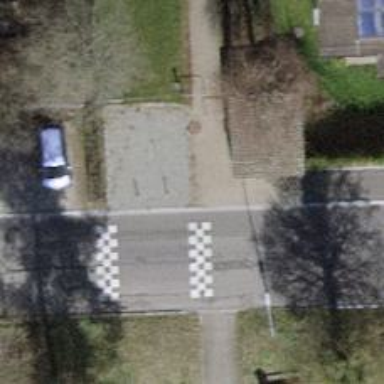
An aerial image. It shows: Kerb serving as barrier.